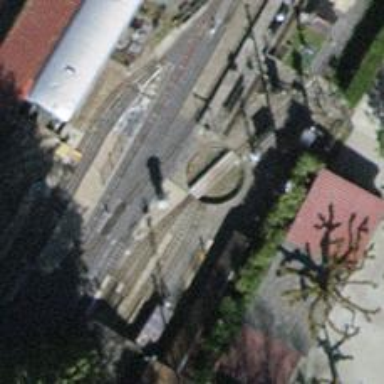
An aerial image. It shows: Miniature railway siding.